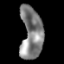
Tissue: lung
Cell type: Others
Senescence score: 0.243
Nuclear area (px): 1108
Mean DAPI intensity: 131.081